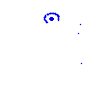
Particle: proton